Question: In my iOS project's data model, I have an entity called 'Foo' that has a field 'image'.
I've always stored this field by using the 'Transformable' setting such that iOS would automatically use 'NSCoding' to store image.
However, I found that when I try to retrieve it, the 'UIImage *' that comes out is corrupt. It has 'CGSizeZero' size most of the time and does not contain valid data.
Has anyone also experienced this under Xcode 6 beta 4?
I'm using MagicalRecord to set up the Core Data stack. I have used the so-called 'auto-migrating' Core Data stack. I 'Reset Content and Settings' every time I run this test on the simulator.
I have also tried to reproduce the issue on an in-memory data store (such that it's amenable to unit testing) but I cannot accurately reproduce the issue (because I haven't been able to teardown the stack and initialize it again).

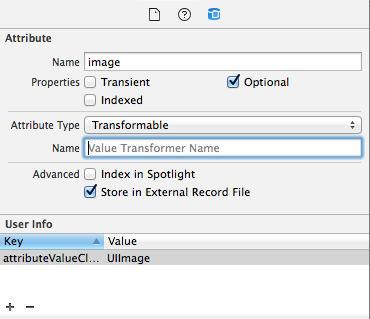
Answer: After some investigation it turns out that in iOS 8, 'UIImage' now conforms to 'NSSecureCoding' instead of the normal 'NSCoding'. I suspect it's the change of underlying implementation that's causing the setting of 'Transformable' in our data model not to work as before.
The solution is just to take the transformation in our own hands. One such way to do this is to write our own transformer, <URL>.